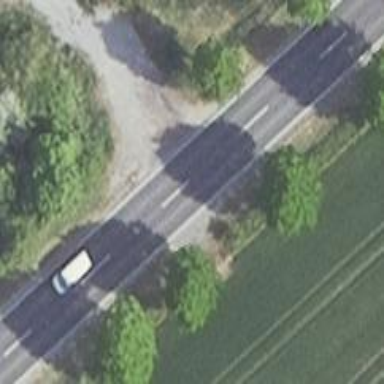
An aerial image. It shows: Secondary road with asphalt surface.